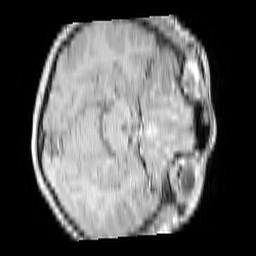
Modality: T1w
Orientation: axial
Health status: ill
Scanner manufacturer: philips
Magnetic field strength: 3 T
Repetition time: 0.3787 s
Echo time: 0.002908 s